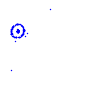
Particle: kaon